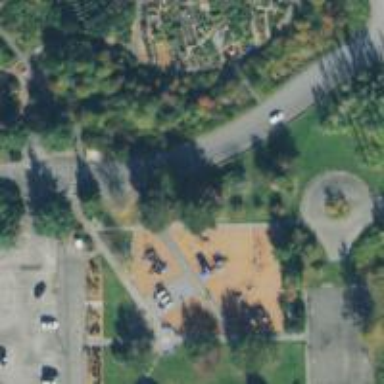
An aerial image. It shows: Playground with springy equipment.